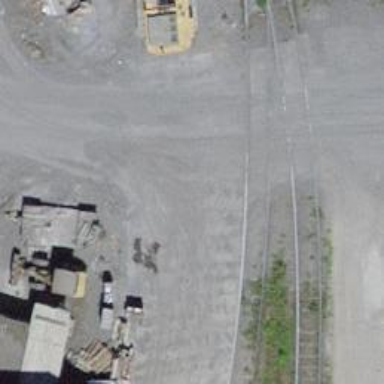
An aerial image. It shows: Single-track spur railway line.